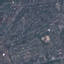
Land use / land cover class: Residential